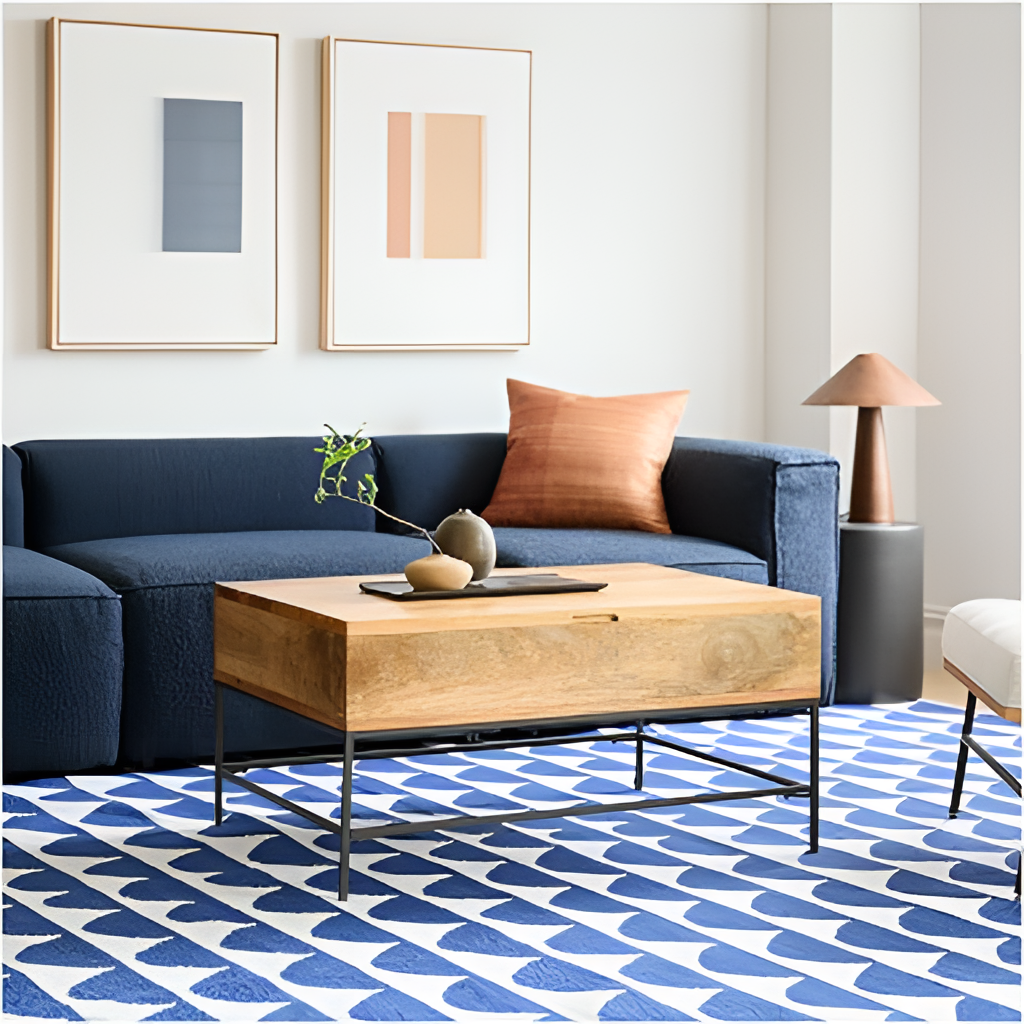
living room, fabric sofa, modern, white paint wallpaper, with solid pattern, tile flooring, with geometric pattern